Interaction volume radius: 5 \u00c5
Interaction volume height: 15 \u00c5
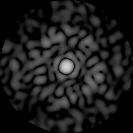
Disorder parameter: 0.8224